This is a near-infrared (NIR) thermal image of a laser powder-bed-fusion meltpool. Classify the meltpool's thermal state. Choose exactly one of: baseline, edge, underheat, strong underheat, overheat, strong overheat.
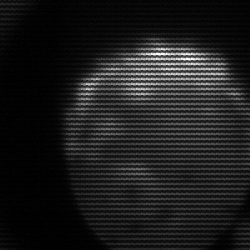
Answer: edge